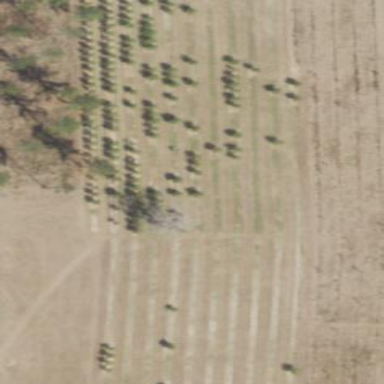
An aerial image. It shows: Plant nursery cultivating trees.